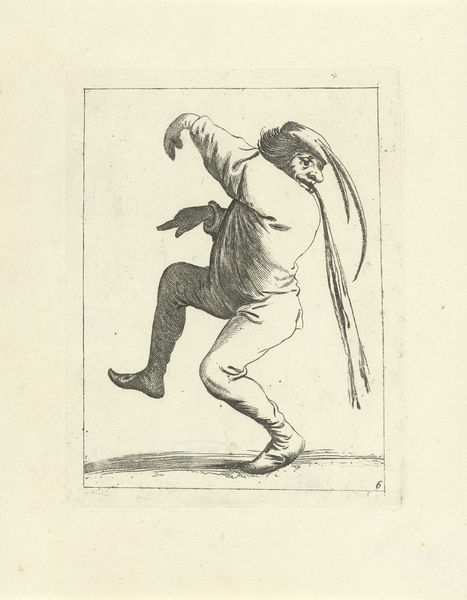
Titel: Brakende man
Künstler: Pieter Jansz. Quast
Standort: Amsterdam
Institution: Rijksmuseum
Schlagwörter: caricature, gravure, illustration, dessin, livre, théâtre, daumier, satire, personnage, xixe, bouffon